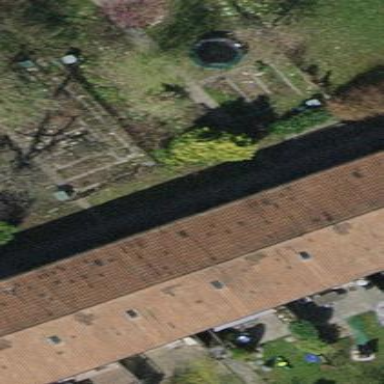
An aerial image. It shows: Terrace building with gabled roof.